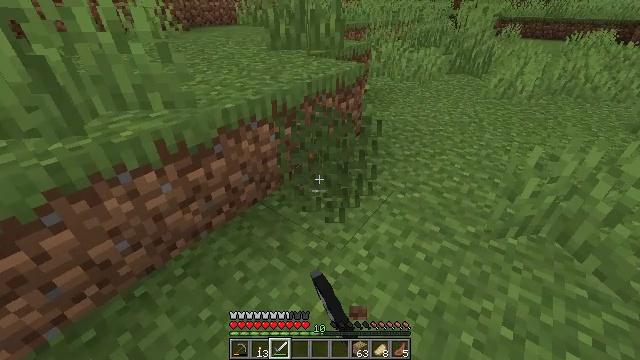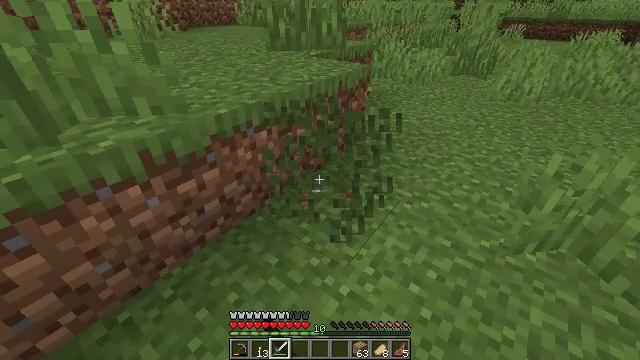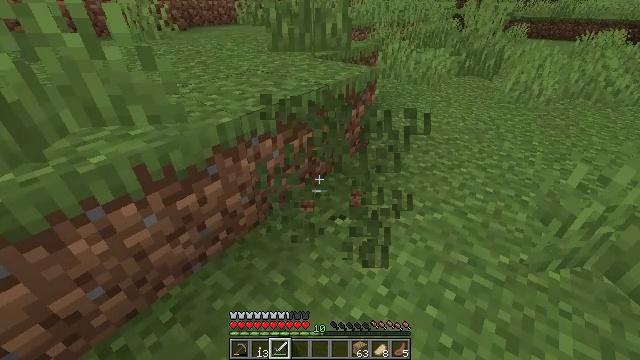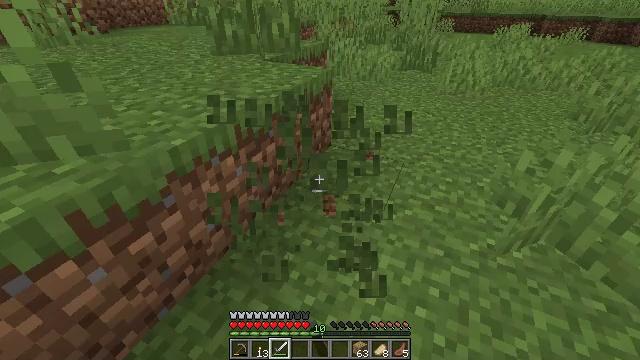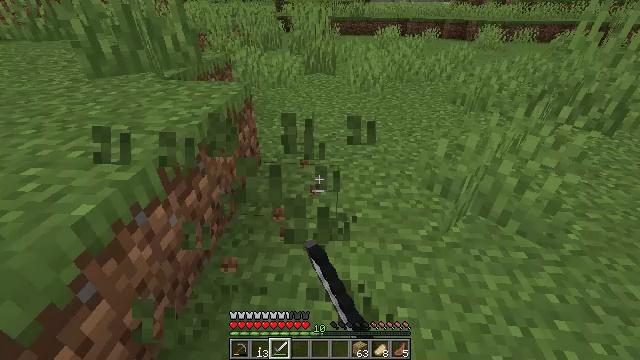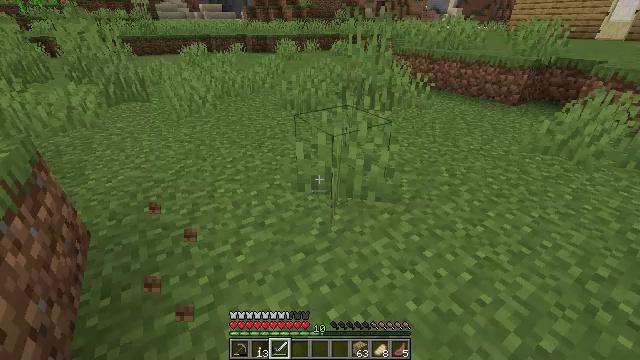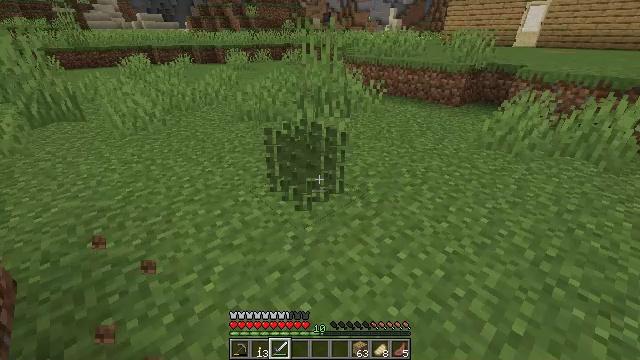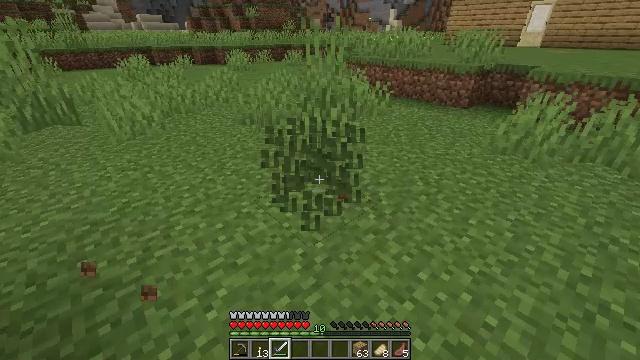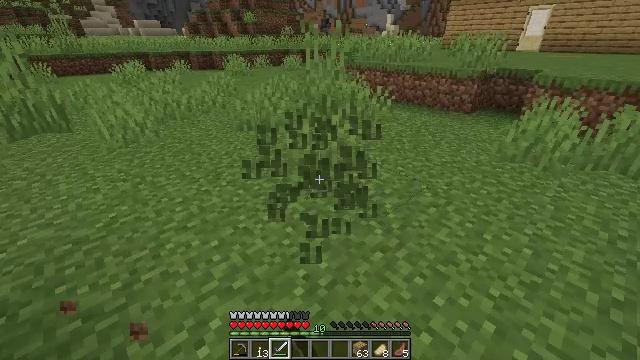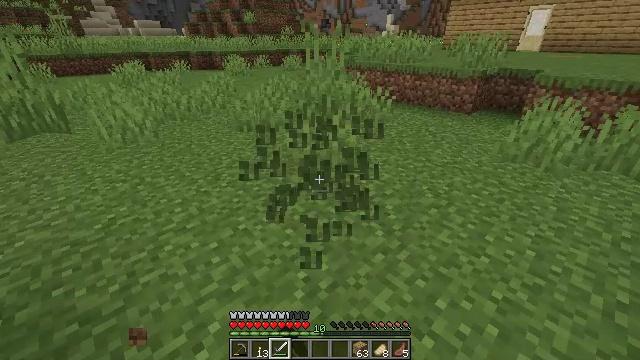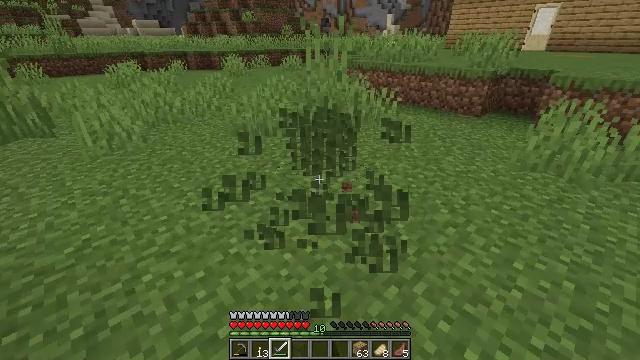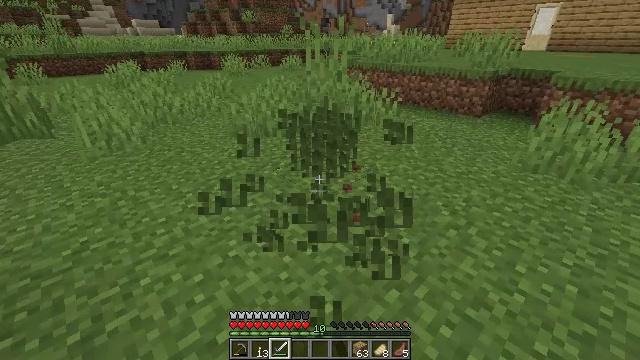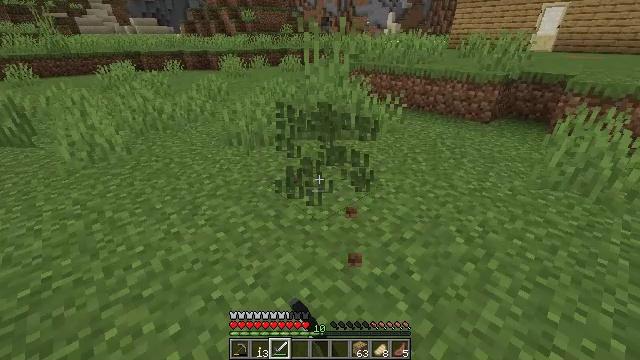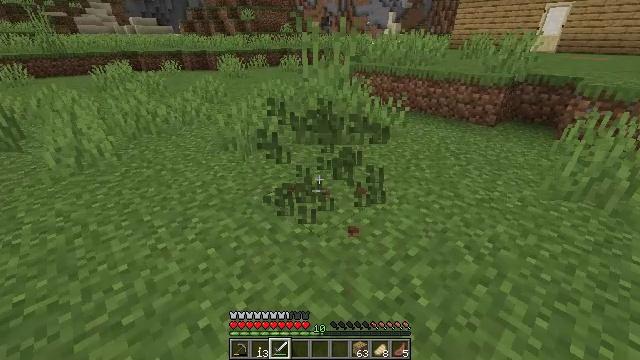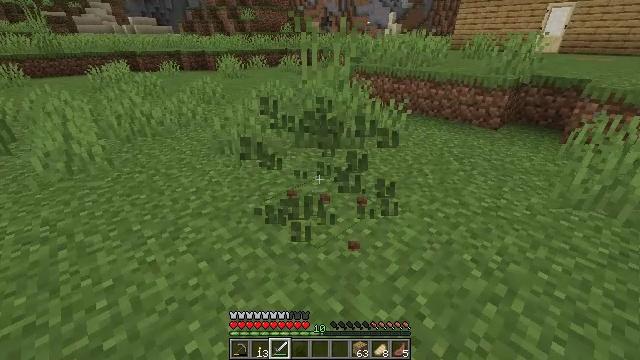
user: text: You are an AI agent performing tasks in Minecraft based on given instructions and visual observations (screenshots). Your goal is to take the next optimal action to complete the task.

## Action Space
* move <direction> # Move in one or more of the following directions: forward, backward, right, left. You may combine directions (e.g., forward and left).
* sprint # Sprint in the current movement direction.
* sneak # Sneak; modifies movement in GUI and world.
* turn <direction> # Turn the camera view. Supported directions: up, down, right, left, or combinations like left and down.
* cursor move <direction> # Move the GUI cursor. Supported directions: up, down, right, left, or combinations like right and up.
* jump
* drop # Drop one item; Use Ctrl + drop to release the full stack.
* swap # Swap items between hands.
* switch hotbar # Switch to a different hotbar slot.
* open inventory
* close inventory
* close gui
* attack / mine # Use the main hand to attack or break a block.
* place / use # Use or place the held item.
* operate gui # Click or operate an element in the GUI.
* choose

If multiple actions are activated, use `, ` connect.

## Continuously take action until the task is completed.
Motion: motion action
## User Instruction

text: Clear the ground by mining grass.
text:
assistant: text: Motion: move forward and move left, attack / mine
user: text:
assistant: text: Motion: move forward and move left, attack / mine
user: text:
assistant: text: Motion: move forward and move left, turn right, attack / mine
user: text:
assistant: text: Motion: move forward and move left, turn right and up, attack / mine
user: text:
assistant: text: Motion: move forward, turn right and up
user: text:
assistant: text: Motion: move forward, turn right and up, attack / mine
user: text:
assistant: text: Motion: move forward, attack / mine
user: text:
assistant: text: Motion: move forward
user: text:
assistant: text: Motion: move forward, attack / mine
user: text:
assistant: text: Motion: move forward, attack / mine
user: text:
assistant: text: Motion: move forward, attack / mine
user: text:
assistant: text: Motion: move forward, attack / mine
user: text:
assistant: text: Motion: move forward, attack / mine
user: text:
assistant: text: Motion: move forward
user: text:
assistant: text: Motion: no_op